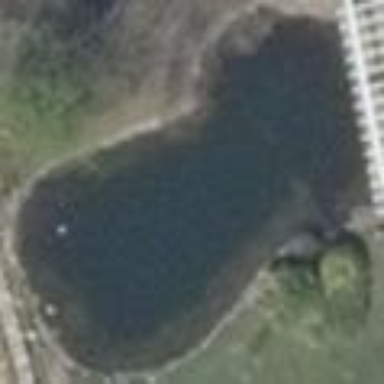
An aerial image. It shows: Peaceful pond surrounded by nature.